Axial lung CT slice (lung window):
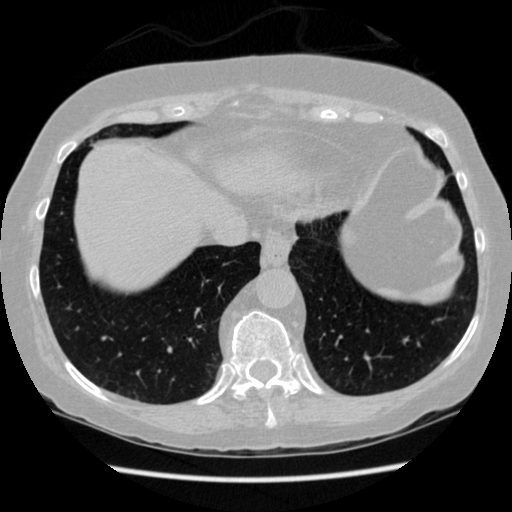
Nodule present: no